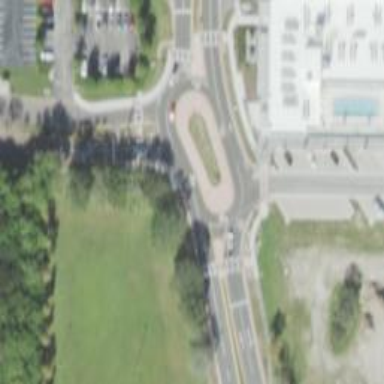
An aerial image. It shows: Tertiary road leading to roundabout junction.